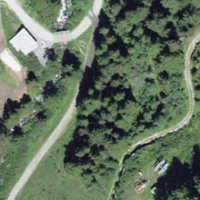
EUNIS habitat code: 43
Species observed at this site:
Anthocharis cardamines
Erynnis tages